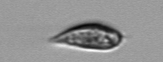
Label: Prorocentrum_triestinum